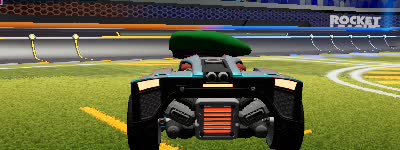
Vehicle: breakout